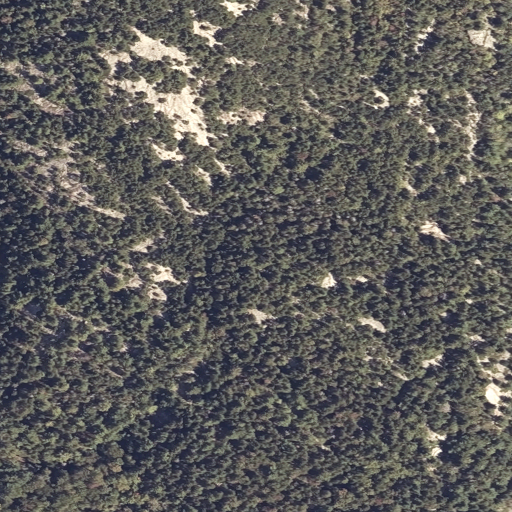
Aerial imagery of mountain in Maine named Eagles Crag containing evergreen forest, shrub, and mixed forest